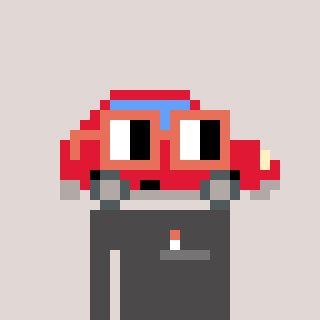
a pixel art character with square orange glasses, a car-shaped head and a grayscale-colored body on a warm background